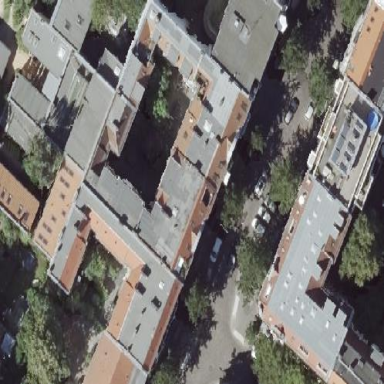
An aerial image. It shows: Residential building.